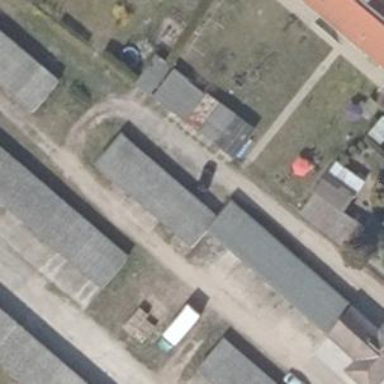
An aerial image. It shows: Garage building.